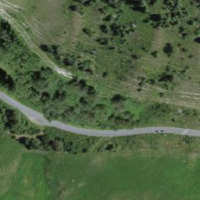
EUNIS habitat code: 43
Species observed at this site:
Filipendula ulmaria
Salvia pratensis